Question: I have kind of reports about students accounts is it possible to print it into the default physical printer or software printer like BioPDF printer and how to format my text in C#.
I am using WPF writing my Code using C#. and I am sorry because I don't have any idea what kind of information to provide in this question just be patient ;).
//==============================================
'''
PrintDialog printDialog = new PrintDialog();
if (printDialog.ShowDialog().GetValueOrDefault(false))
{
printDialog.PrintVisual(listBox1, this.Title);
}
'''
// I am trying to print a content of ListBox, but the problem is that I am using Arabic language in my visual
'''
<ListView HorizontalAlignment="Left" Margin="503,73,0,98" Name="listBoxEPayed" Width="410" MouseDoubleClick="listBoxEPayed_MouseDoubleClick">
<ListView.View>
<GridView>
<GridView.Columns>
<GridViewColumn Header="lrqm" Width="50" DisplayMemberBinding="{Binding Path=ReportID}" />
<GridViewColumn Header="mHrr lftwrh" Width="100" DisplayMemberBinding="{Binding Path=UserName}" />
<GridViewColumn Header="qym@ lmblG" Width="75" DisplayMemberBinding="{Binding Path=Cashamount}" />
<GridViewColumn Header="ltrykh" Width="120" DisplayMemberBinding="{Binding Path=Date}" />
</GridView.Columns>
</GridView>
</ListView.View>
</ListView>
'''
//the result of printing is all character is upset down. Note that I am Testing the layout of the printed pages using bioPDF printer software. the result is seems like in this pic
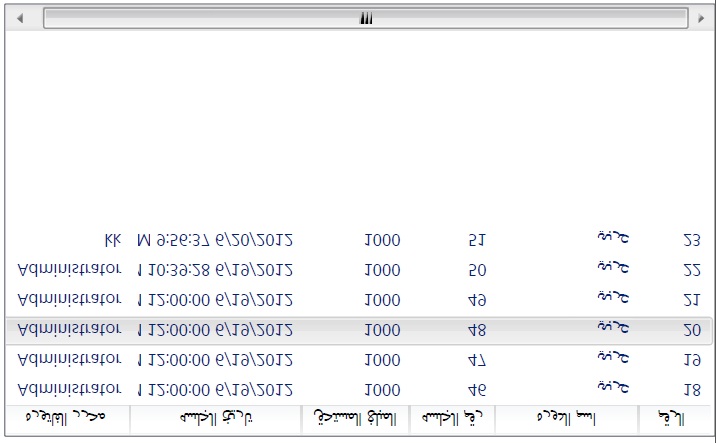
Answer: Option 1: Use a WPF form to print out. The following code snippet is from SO question ( <URL>
'''
PrintDialog printDialog = new PrintDialog();
if (printDialog.ShowDialog().GetValueOrDefault(false))
{
printDialog.PrintVisual(this, this.Title);
}
'''
The problem with that is, the windows might well not fit onto one sheet of paper.
---
Option 2: Bind your data to a reporting solution like Chrystal Reports ( now owned by SAP, there is a free version available ), Active Reports, DevExpress or one of the others. Some of the available reporting components are pretty expensive, but for high quality results their worth the money.